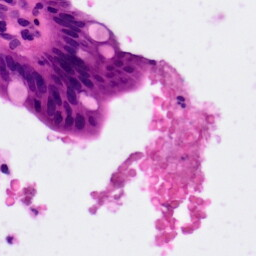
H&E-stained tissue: Pancreatic